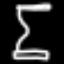
Label: hourglass